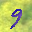
Label: 9